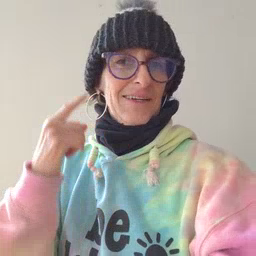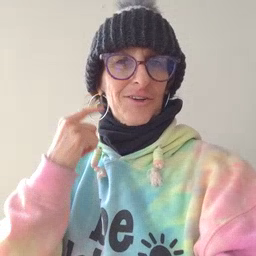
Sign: hear